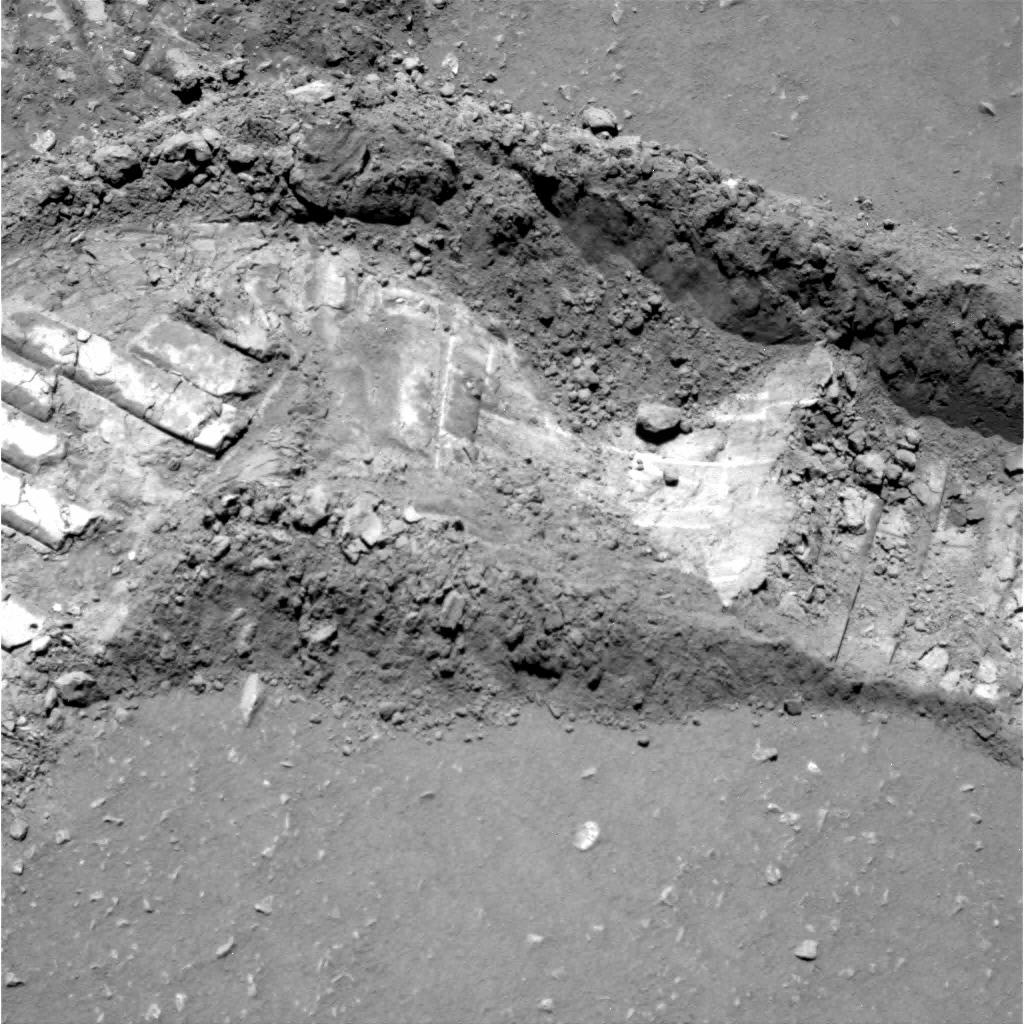
Terrain classes present: Gravel / Sand / Soil, Rock, Shadow, Track